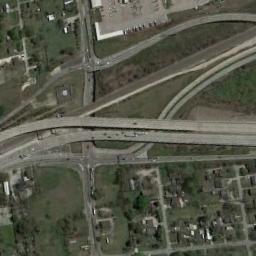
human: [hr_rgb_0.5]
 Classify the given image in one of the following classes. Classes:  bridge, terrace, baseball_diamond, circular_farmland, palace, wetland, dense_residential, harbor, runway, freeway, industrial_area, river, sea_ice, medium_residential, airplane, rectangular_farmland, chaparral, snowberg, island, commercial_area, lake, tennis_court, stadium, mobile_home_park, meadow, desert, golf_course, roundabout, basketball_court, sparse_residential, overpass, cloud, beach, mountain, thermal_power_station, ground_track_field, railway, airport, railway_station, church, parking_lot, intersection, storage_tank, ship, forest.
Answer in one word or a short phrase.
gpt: overpass